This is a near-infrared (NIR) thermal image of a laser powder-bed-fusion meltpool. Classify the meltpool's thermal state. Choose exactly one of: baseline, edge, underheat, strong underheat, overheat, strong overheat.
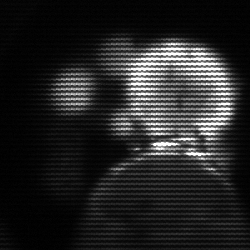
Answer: baseline